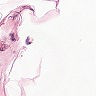
Metastatic tissue present: no